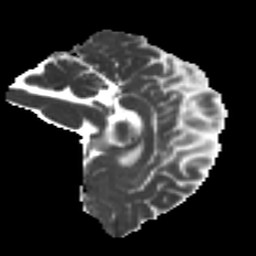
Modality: MD
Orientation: sagittal
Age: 37
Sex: male
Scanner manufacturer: ge
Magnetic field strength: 3 T
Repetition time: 7.8 s
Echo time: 0.0609 s